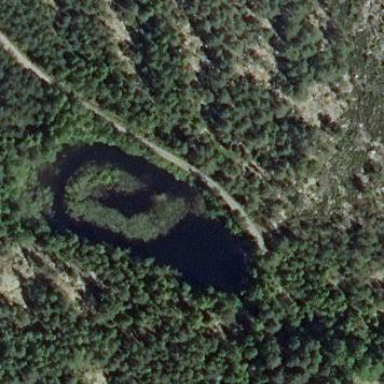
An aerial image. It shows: Peaceful pond surrounded by nature.